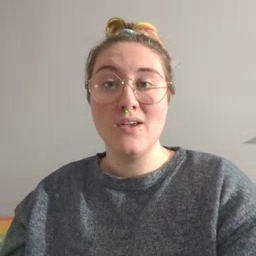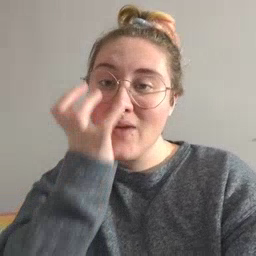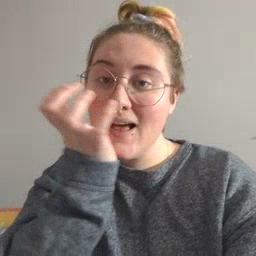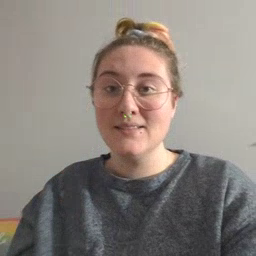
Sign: grass